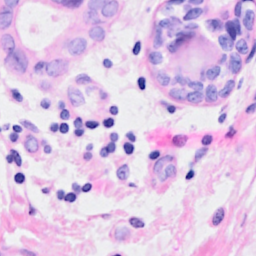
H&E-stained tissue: Breast